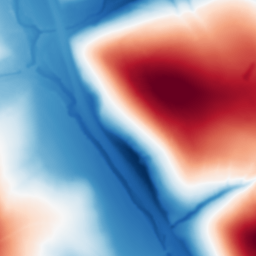
Category: multiscale
Decomposition family: dog
Decomposition parameters: sigma_low: 1
sigma_high: 100
Upsampling method: quartic
Upsampling parameters: scale: 2
Upsampling scale: 2